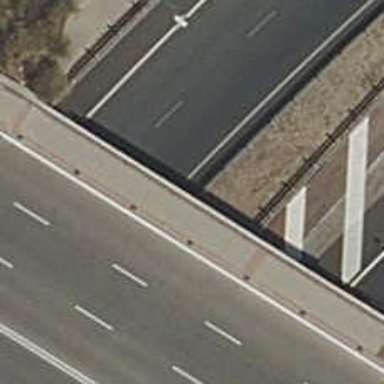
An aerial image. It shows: Motorway link.